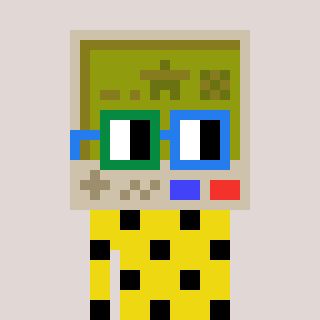
a pixel art character with square green and blue glasses, a gameboy-shaped head and a yellow-colored body on a warm background